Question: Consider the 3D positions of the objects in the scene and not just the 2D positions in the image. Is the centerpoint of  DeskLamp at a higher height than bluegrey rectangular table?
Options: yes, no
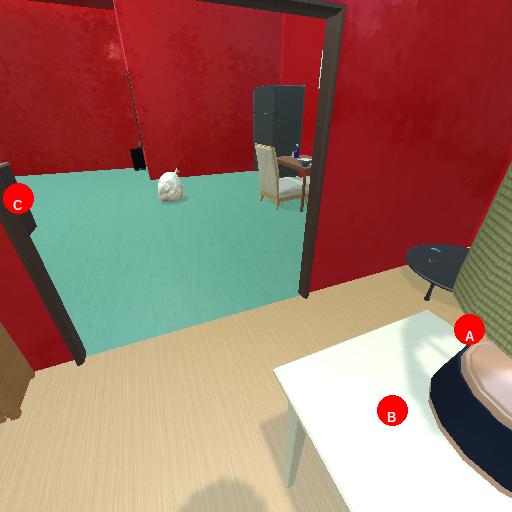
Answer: yes